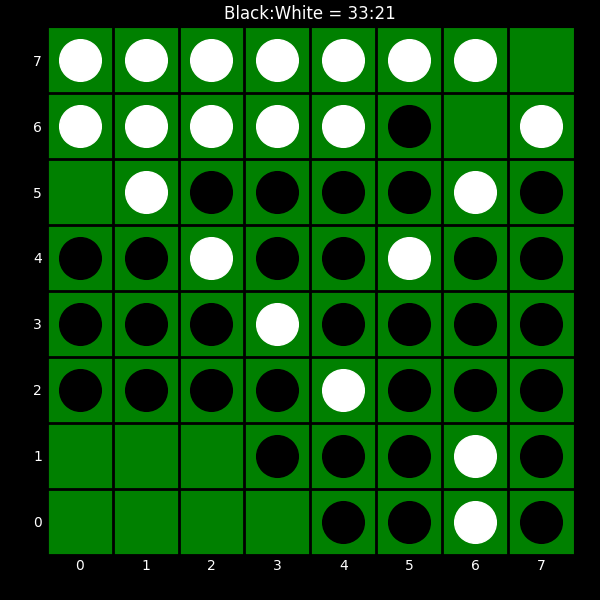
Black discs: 33
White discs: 21